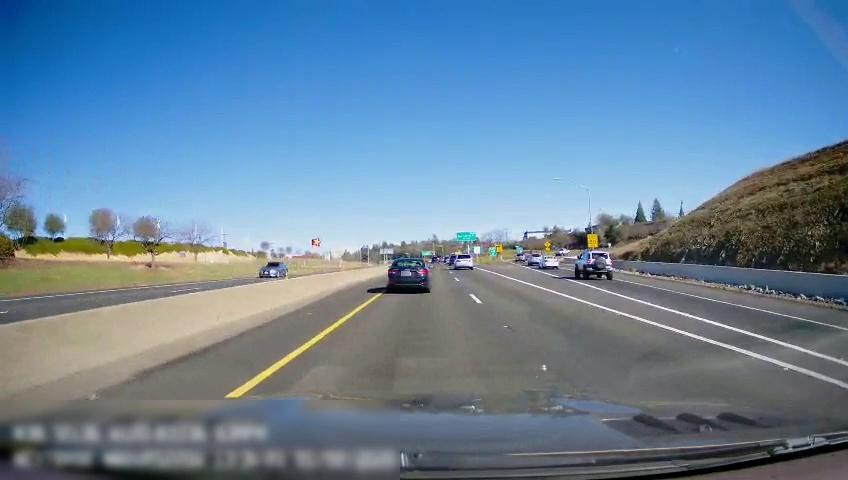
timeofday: Day
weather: Sunny
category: Drivable Space
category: Drivable Space
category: Vehicles | SUV
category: Vehicles | Car
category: Vehicles | SUV
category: Vehicles | SUV
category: Vehicles | SUV
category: Vehicles | Car
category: Vehicles | Car
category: Vehicles | SUV
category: Vehicles | Car
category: Lanes | Current Lane
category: Lanes | Current Lane
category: Lanes | Alternate Lane
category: Lanes | Alternate Lane
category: Lanes | Alternate Lane
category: Lanes | Opposite Lane
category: Lanes | Opposite Lane
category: Traffic | Signs
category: Traffic | Signs
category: Traffic | Signs
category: Traffic | Signs
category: Traffic | Signs
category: Traffic | Signs